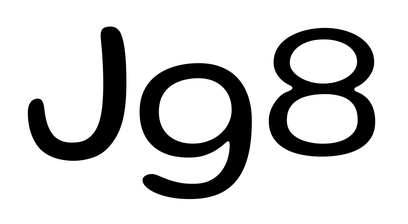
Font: Gluten_Light